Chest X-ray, AP view. Patient: 70 years old, sex F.
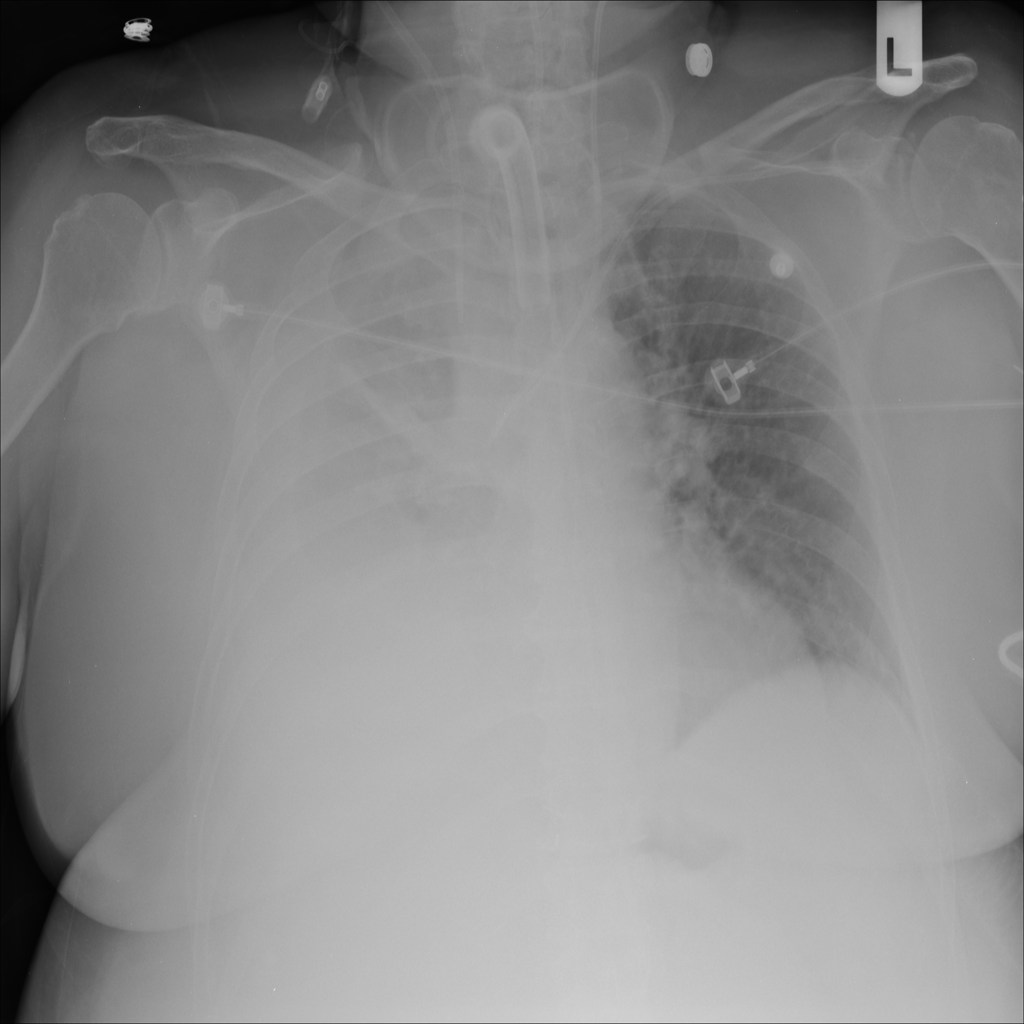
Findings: Effusion